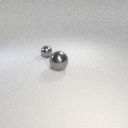
large gray metal sphere in front of small gray metal sphere